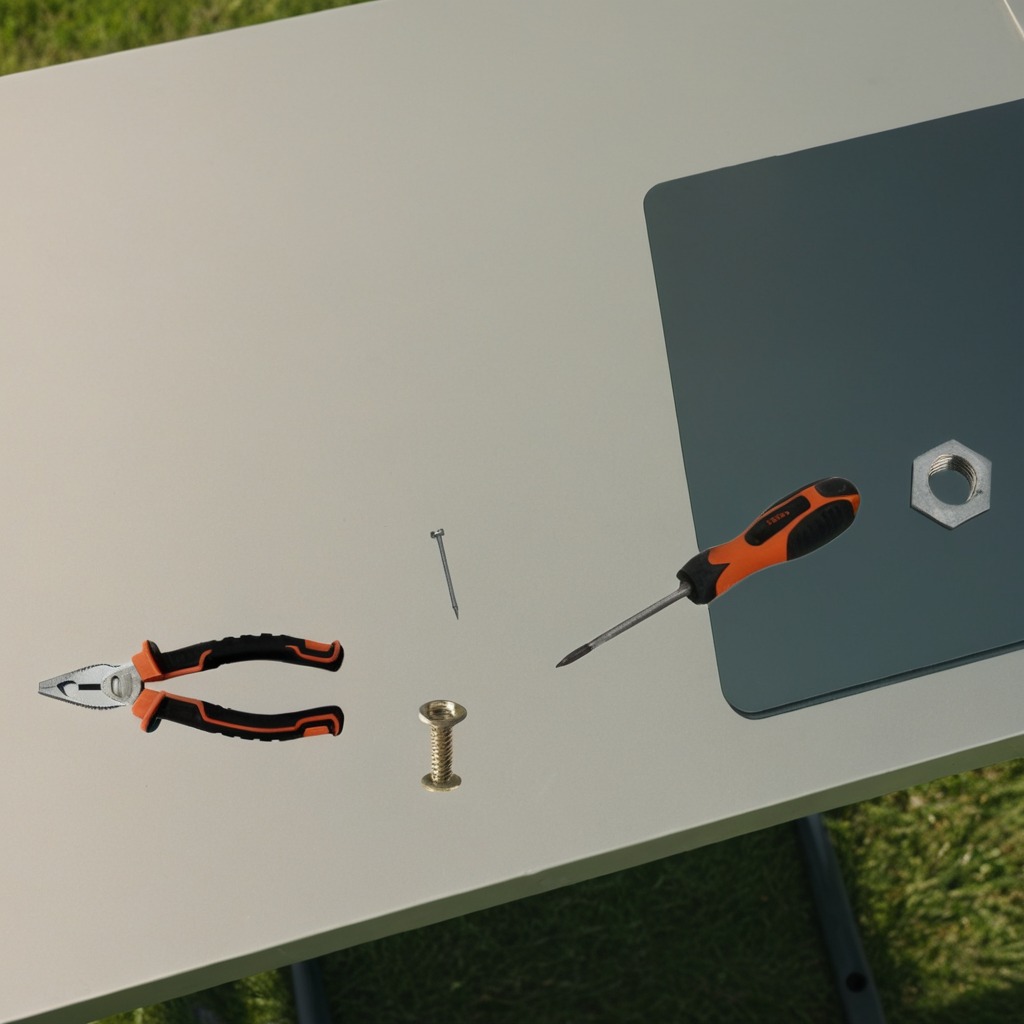
A metal machine screw, an iron nail, pliers, a screwdriver, and a metal nut are lying on a clean utility table in a temporary outdoor tool station afternoon light present textured surface.